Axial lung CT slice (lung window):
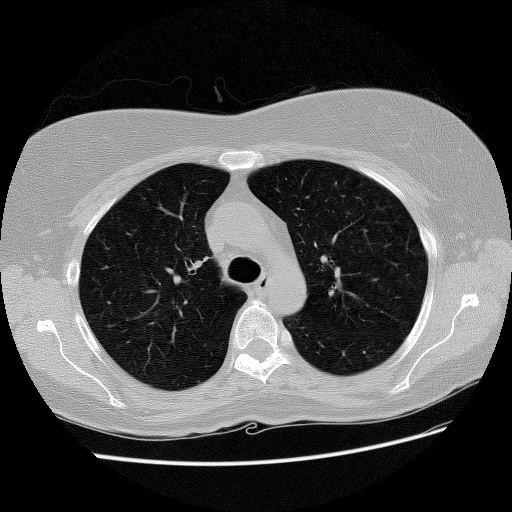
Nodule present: no